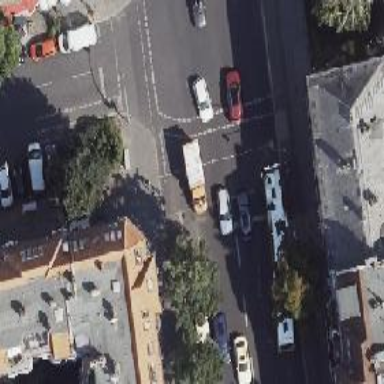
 oriented parallel. Both sidewalks and cycle track are present along the road."